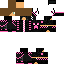
A female human skin with dark skin, wearing brown long hair dressed in a blue hoodie and black pants, featuring a closed mouth.